Question: I've pretty much never coded in PHP and MySQL before, so you'll have to excuse my god awful code.
I have a 3 columns in my database. ID, Class, and Need.

Basically, I'm trying to find the easiest way for me to code a page in order to allow users to change the "Need" value of each row from 0 to 1, or 1 to 0.
Currently I have it working where I have 2 buttons that run 2 separate but almost identical scripts whose only purpose is to change a specific row's "Need" value to 1 or 0 (shown below)
'''
<?php
mysql_connect("localhost", "muffins", "sugarcookies") or die(mysql_error());
mysql_select_db("crackers_cheese") or die(mysql_error());
mysql_query("UPDATE recruitment SET Need=1
WHERE ID='1'");
mysql_close($con);
header("location: /admin.html");
?>
'''
The inverse .php file is identical except for "SET Need=0"
So, what can I do instead of having 22 individual .php files whos only purpose is setting each specific row to 0 or 1.
Thanks!
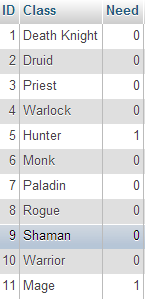
Answer: Have one of your buttons send an HTTP parameter to indicate whether the field should be 0 or 1. Also, look at using the <URL> class instead of mysql_* functions.
Here's an example of how it can be done using PDO functions:
## PHP code
'''
<?php
if(!isset($_POST['need'])) {
die('Missing need parameter');
} elseif($_POST['need'] !== '0' && $_POST['need'] !== '1') {
die('Invalid need values');
}
if(!isset($_POST['id']) || !is_numeric($_POST['id'])) {
die('Missing ID');
}
$db = new \PDO('mysql:dbname=crackers_cheese;host=localhost', 'muffins', 'sugarcookies');
$statement = $db->prepare("UPDATE 'recruitment' SET 'Need' = :need WHERE 'ID'= :id");
$statement->bindValue(':need', $_POST['need'], \PDO::PARAM_INT);
$statement->bindValue(':id', $_POST['id'], \PDO::PARAM_INT);
$statement->execute();
header("location: /admin.html");
?>
'''
Note that since you are using a prepared statement here, the data does not need to be escaped using real_escape_string or anything like that, thus mitigating SQL injection attacks.
It is good practice to use parameter binding instead of concatenating a query to prevent SQL injection attacks. For more information, see: <URL>
## HTML form
'''
<form method='POST' action='update.php'>
<label for='id'>ID:</label>
<input type='number' name='id' id='id'>
<input type='radio' name='need' value='0' id='needfalse'> <label for='needfalse'>Need = 0</label>
<input type='radio' name='need' value='1' id='needtrue'> <label for='needtrue'>Need = 1</label>
<button type='submit'>Submit</button>
'''
This isn't the best form designed. I've used radio buttons here, it would be slightly more complex to do it with actual buttons, but this should be sufficient to get you started.